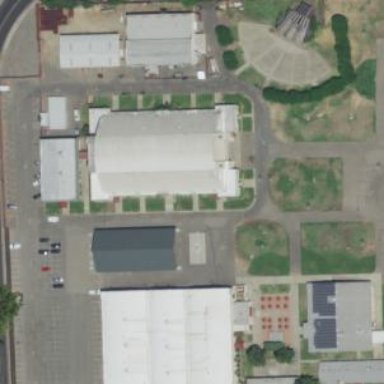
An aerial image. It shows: Events venue identified as community centre.